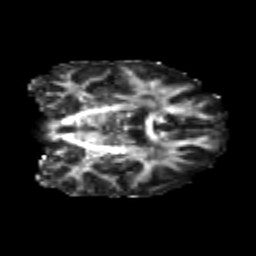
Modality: FA
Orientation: coronal
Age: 24
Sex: female
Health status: healthy
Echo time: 0.074 s